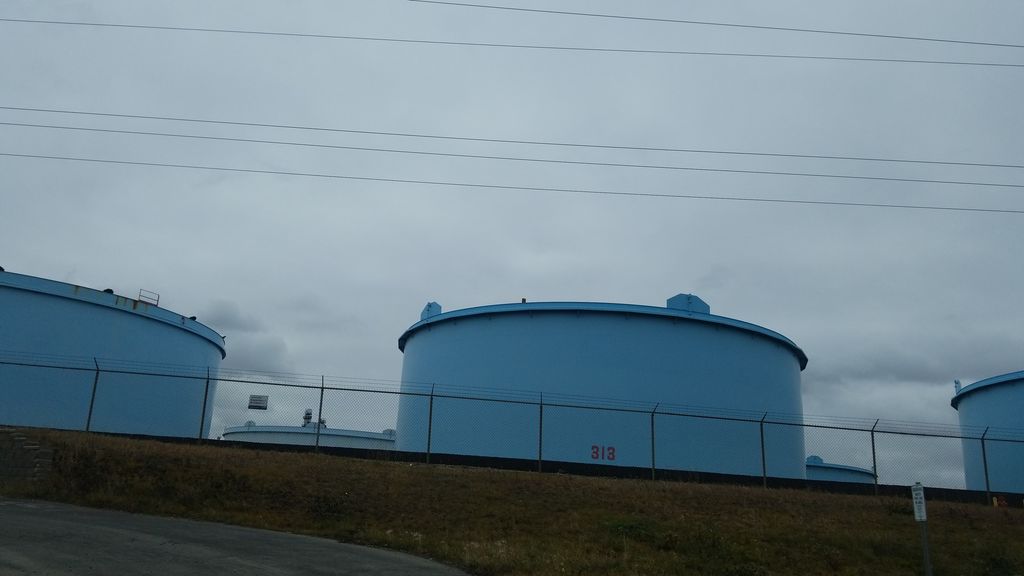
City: edmonton